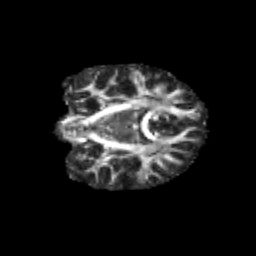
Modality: FA
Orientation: coronal
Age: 11
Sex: female
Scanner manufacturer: siemens
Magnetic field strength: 3 T
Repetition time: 3.8 s
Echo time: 0.07 s